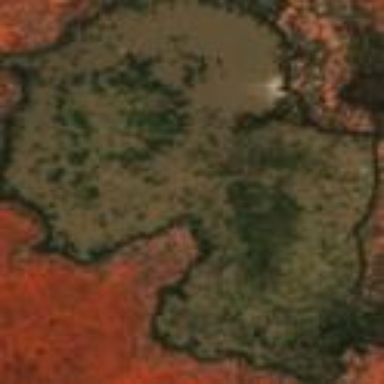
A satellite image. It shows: Dry swamp area covered with mud.